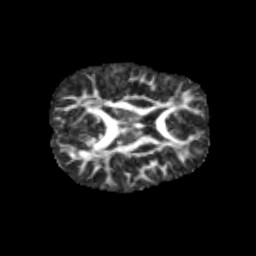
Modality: FA
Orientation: axial
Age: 9
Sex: male
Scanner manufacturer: siemens
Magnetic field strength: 3 T
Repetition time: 3.8 s
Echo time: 0.07 s